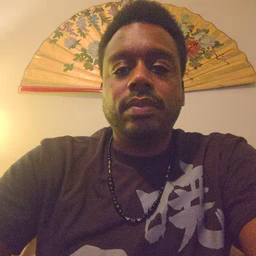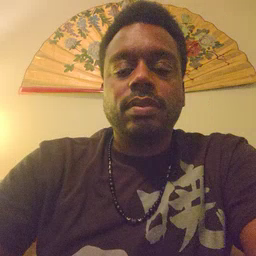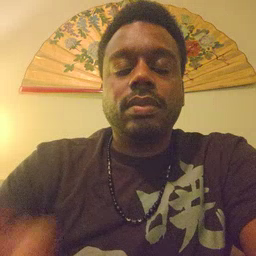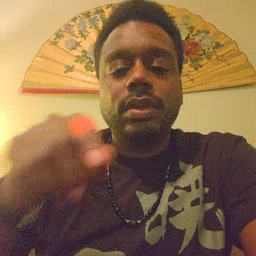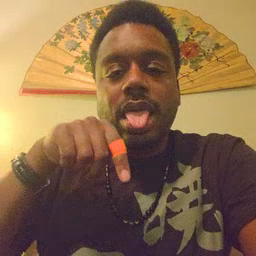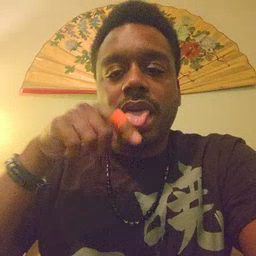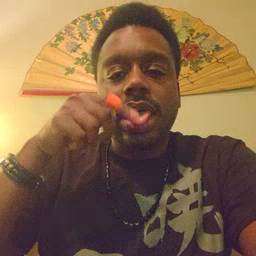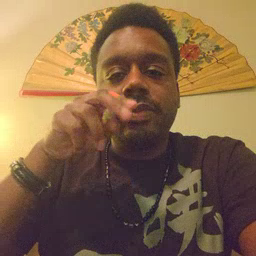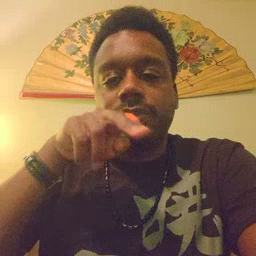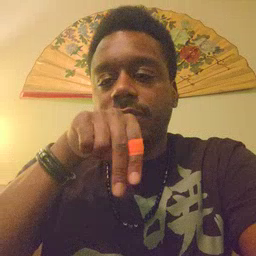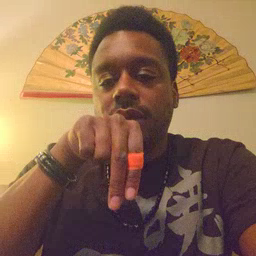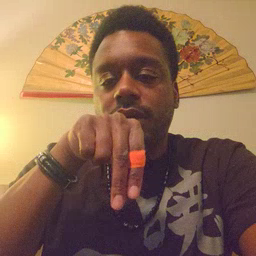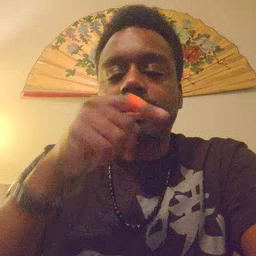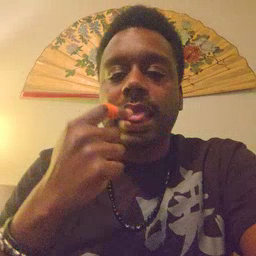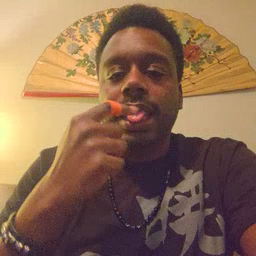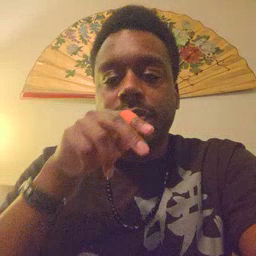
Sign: tongue